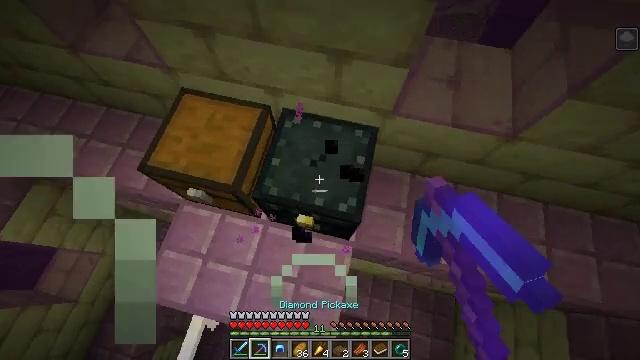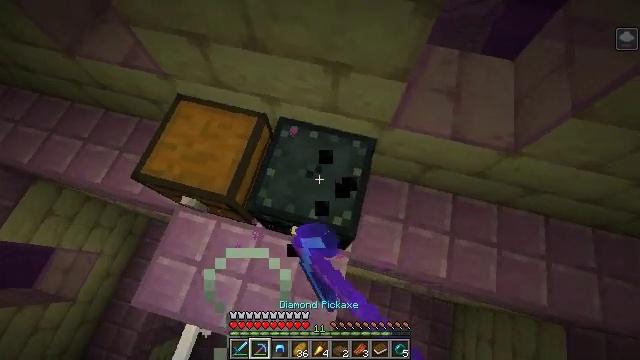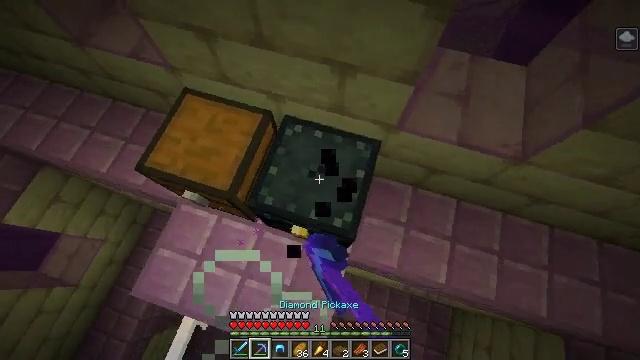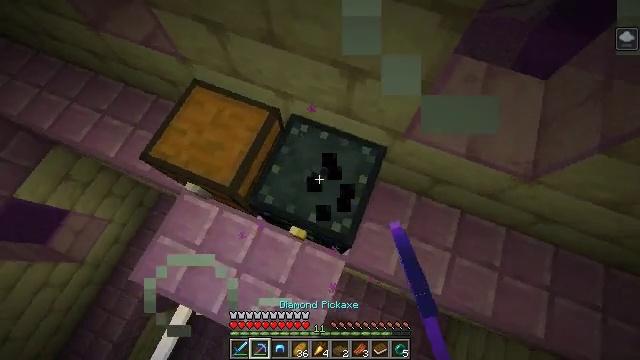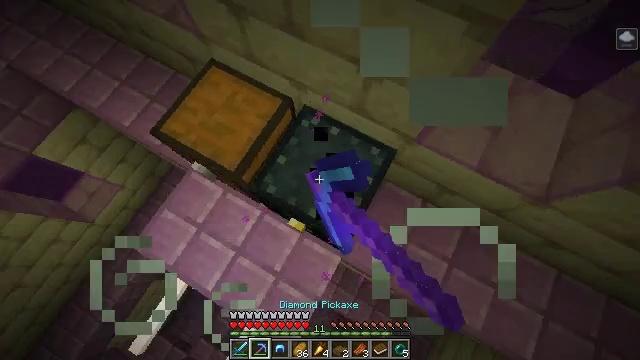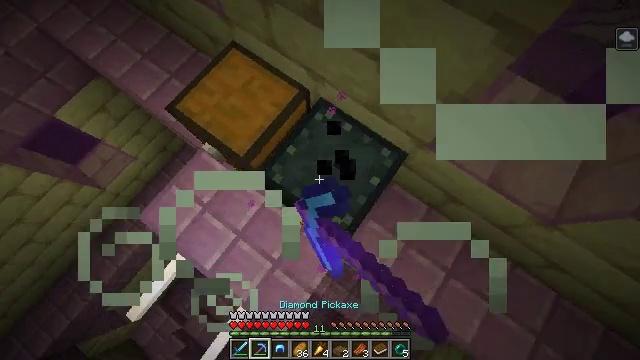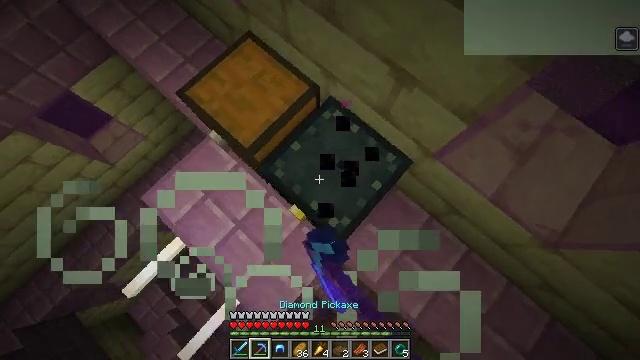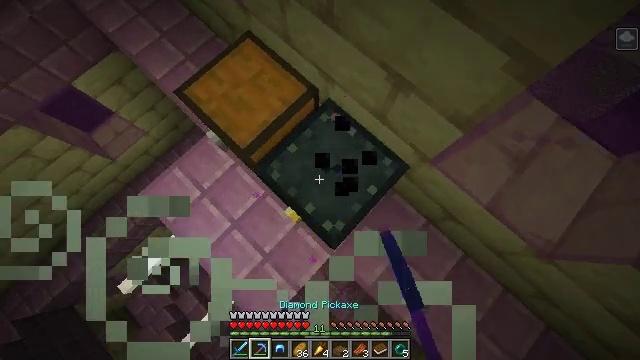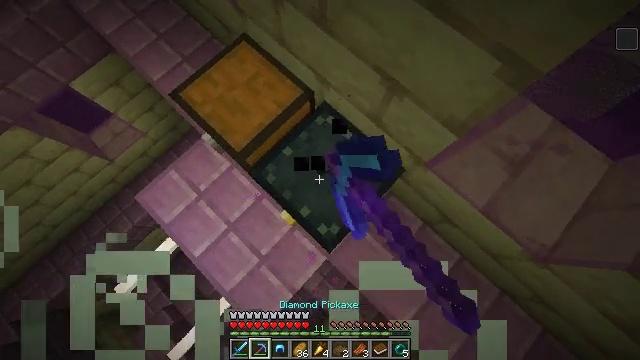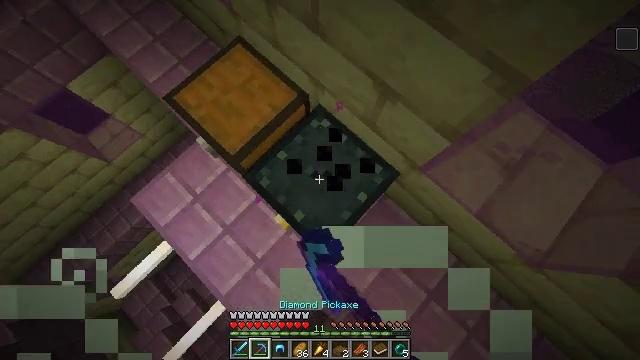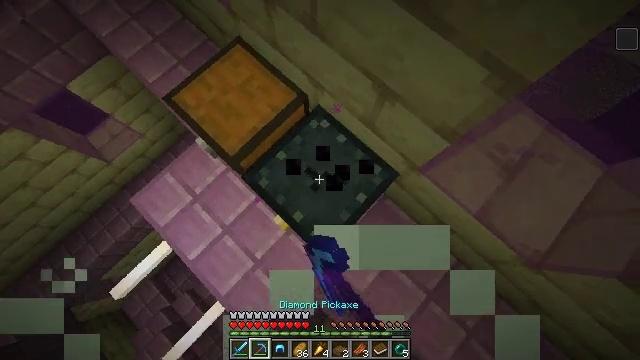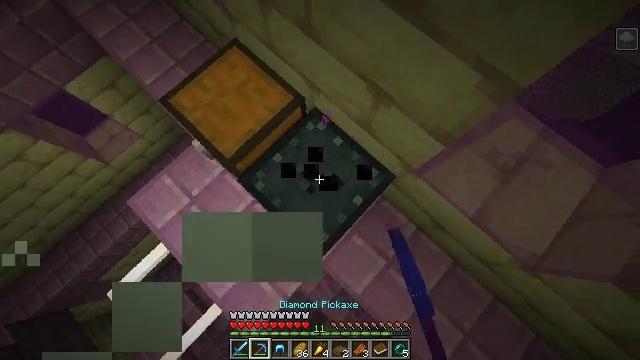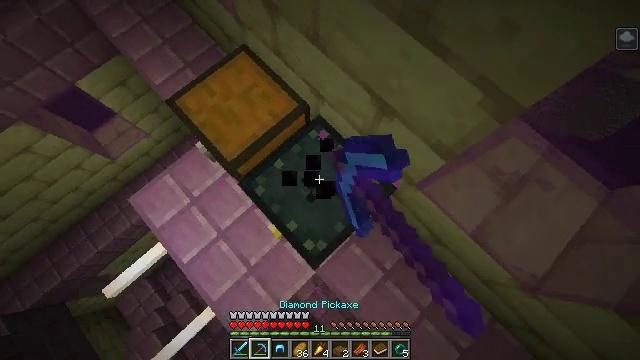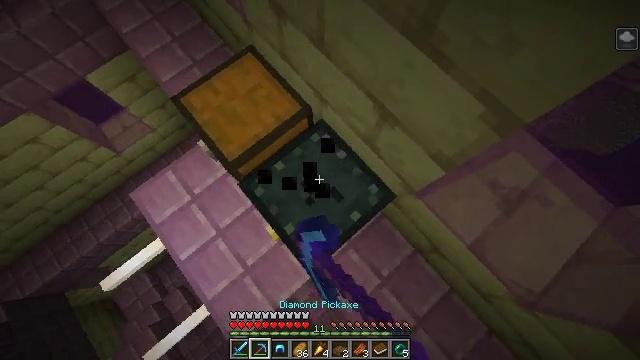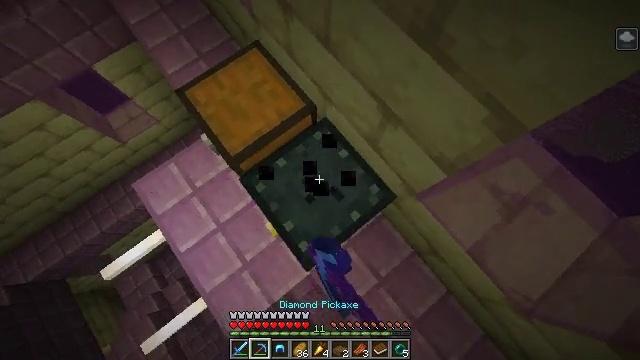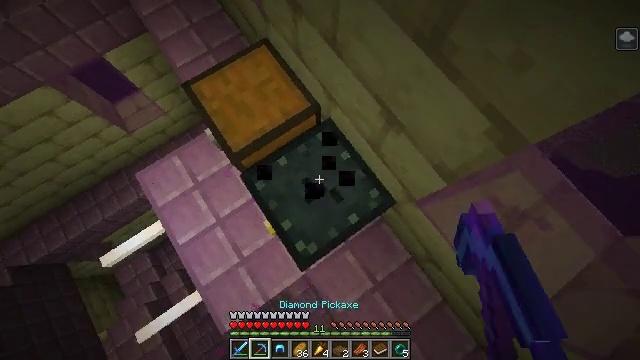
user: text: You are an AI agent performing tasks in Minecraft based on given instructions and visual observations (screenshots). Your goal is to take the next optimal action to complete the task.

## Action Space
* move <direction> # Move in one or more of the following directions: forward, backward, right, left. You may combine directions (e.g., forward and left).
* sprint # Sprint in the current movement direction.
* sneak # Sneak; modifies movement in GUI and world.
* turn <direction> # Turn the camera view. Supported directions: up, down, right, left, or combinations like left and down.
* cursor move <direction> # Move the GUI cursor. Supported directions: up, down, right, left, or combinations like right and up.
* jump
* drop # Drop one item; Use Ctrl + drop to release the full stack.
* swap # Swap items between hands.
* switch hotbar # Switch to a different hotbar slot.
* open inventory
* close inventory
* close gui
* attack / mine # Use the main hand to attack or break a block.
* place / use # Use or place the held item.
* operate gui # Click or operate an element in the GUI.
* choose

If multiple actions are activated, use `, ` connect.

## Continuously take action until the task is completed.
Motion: motion action
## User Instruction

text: Break the ender chest to move it.
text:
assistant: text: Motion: turn left, attack / mine
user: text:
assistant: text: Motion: turn left, attack / mine
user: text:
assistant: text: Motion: turn left and down, attack / mine
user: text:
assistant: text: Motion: turn left and down, attack / mine
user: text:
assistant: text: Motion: turn left and down, attack / mine
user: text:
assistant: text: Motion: turn left and down, attack / mine
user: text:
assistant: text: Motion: turn left, attack / mine
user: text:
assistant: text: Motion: attack / mine
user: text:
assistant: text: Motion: attack / mine
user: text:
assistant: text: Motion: attack / mine
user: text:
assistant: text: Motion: attack / mine
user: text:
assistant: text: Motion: turn left and up, attack / mine
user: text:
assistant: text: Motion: turn left, attack / mine
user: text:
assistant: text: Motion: turn left, attack / mine
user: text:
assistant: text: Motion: turn left, attack / mine
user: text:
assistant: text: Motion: turn left, attack / mine
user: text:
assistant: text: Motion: turn left, attack / mine
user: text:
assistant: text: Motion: turn left, attack / mine
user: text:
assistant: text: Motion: turn left, attack / mine
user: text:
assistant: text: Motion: attack / mine
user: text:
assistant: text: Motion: turn left, attack / mine
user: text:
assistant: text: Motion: attack / mine
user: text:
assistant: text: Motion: attack / mine
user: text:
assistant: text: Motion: attack / mine
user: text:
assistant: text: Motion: attack / mine
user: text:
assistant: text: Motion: attack / mine
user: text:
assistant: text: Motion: attack / mine
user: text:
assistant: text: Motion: attack / mine
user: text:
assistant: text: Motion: attack / mine
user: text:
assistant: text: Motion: attack / mine